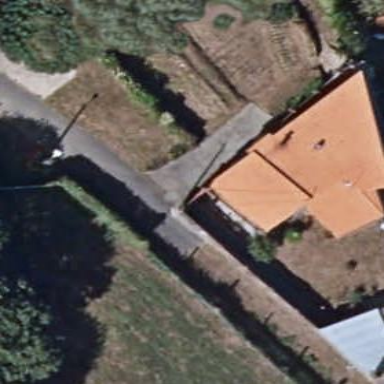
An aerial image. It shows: Bungalow.